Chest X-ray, AP view. Patient: 66 years old, sex M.
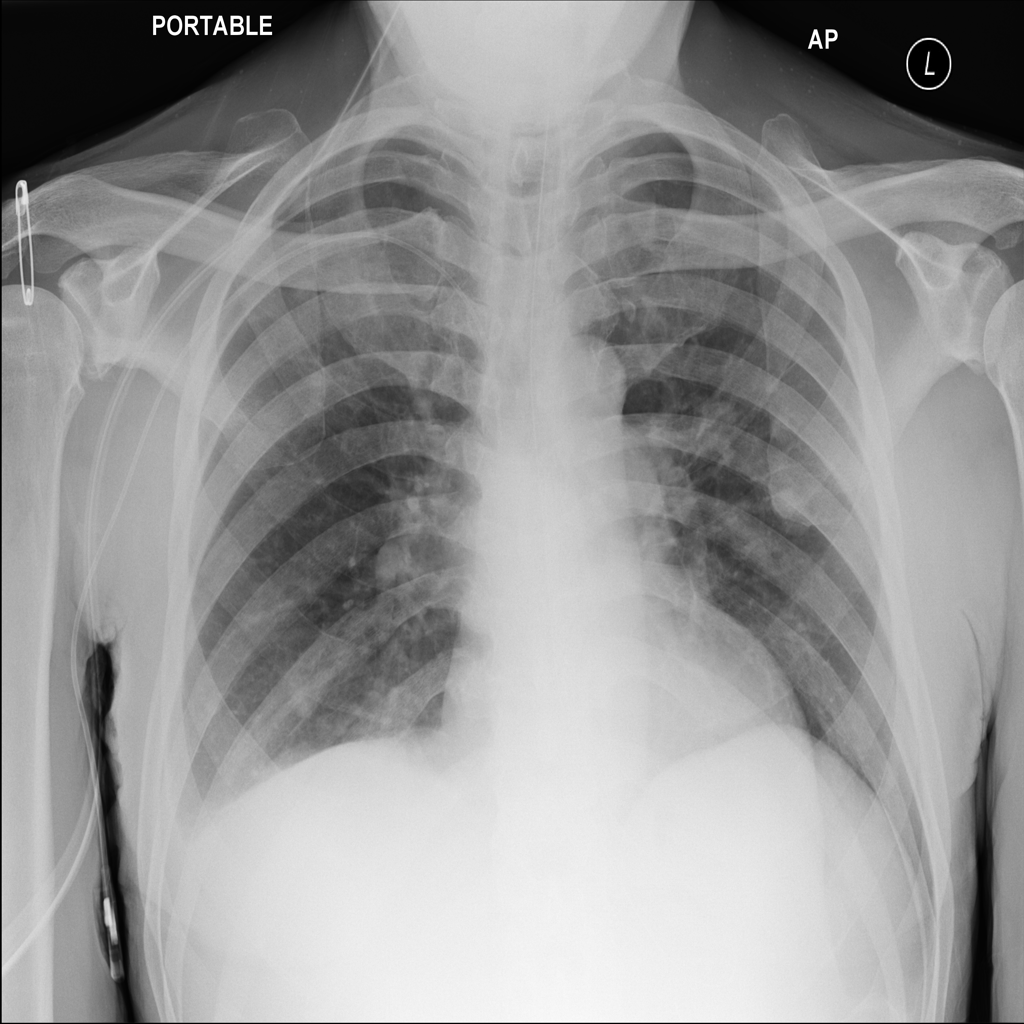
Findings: Infiltration